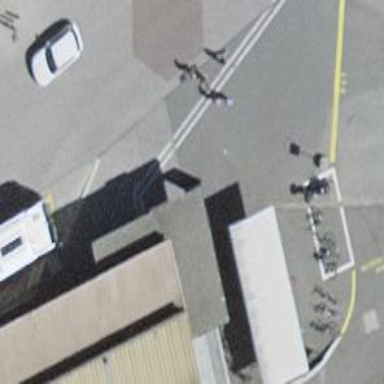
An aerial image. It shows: Steps with asphalt surface.